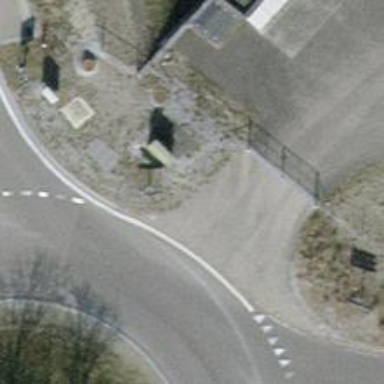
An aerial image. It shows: Street cabinet.